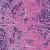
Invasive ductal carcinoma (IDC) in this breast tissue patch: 1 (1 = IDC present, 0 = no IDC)